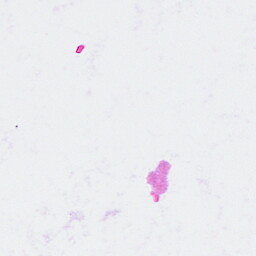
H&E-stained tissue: Breast